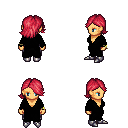
a pixel art fantasy rpg character, female body template, human, tanned skin, black robe, metal pants, ruby red swoop hairstyle, bracelets, metal boots, four views (front, back, left, right), 2x2 character sprite sheet, small pixel art, hard edges, no anti-aliasing